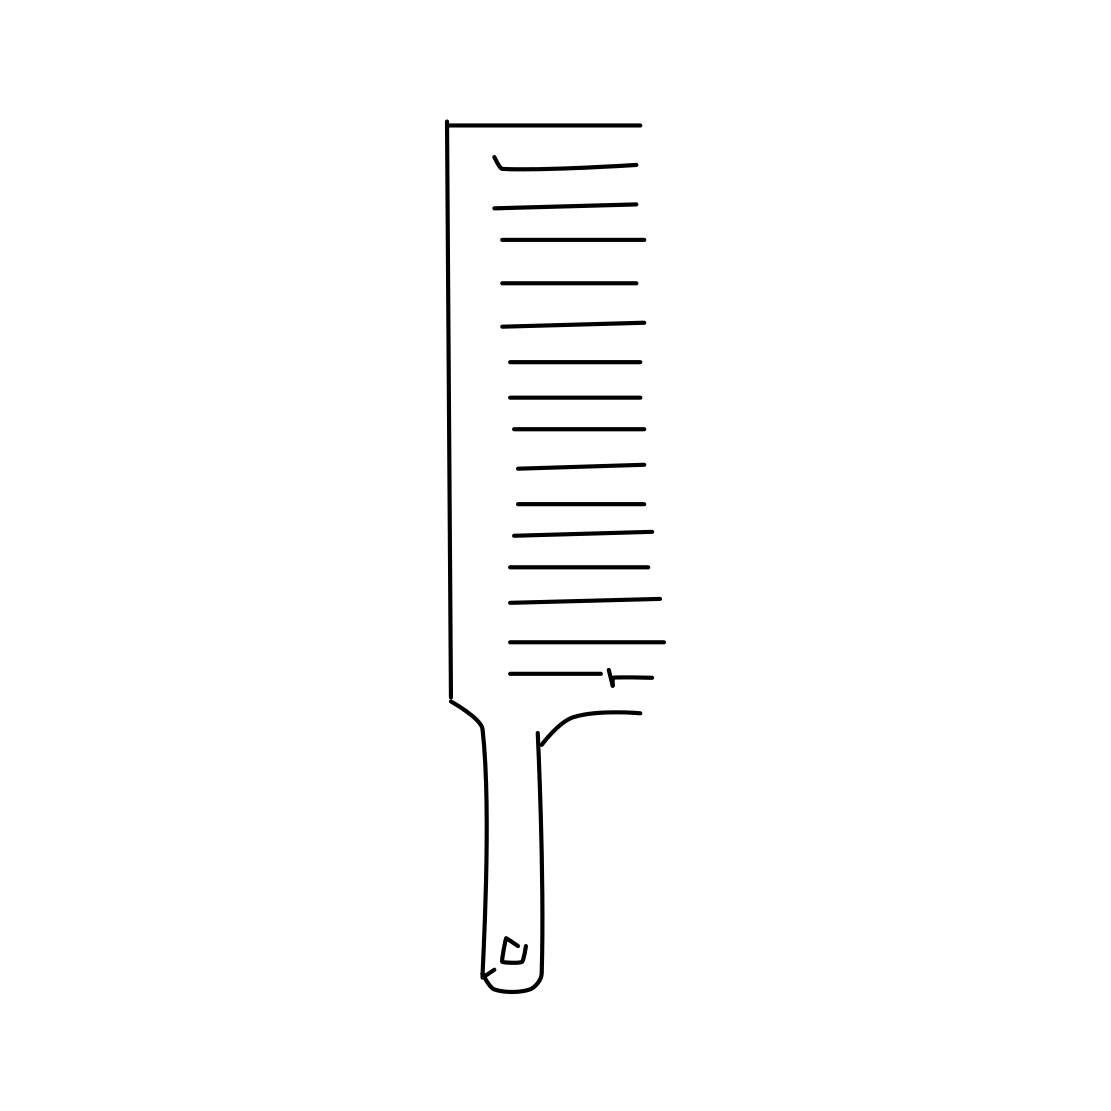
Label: comb